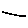
Label: line